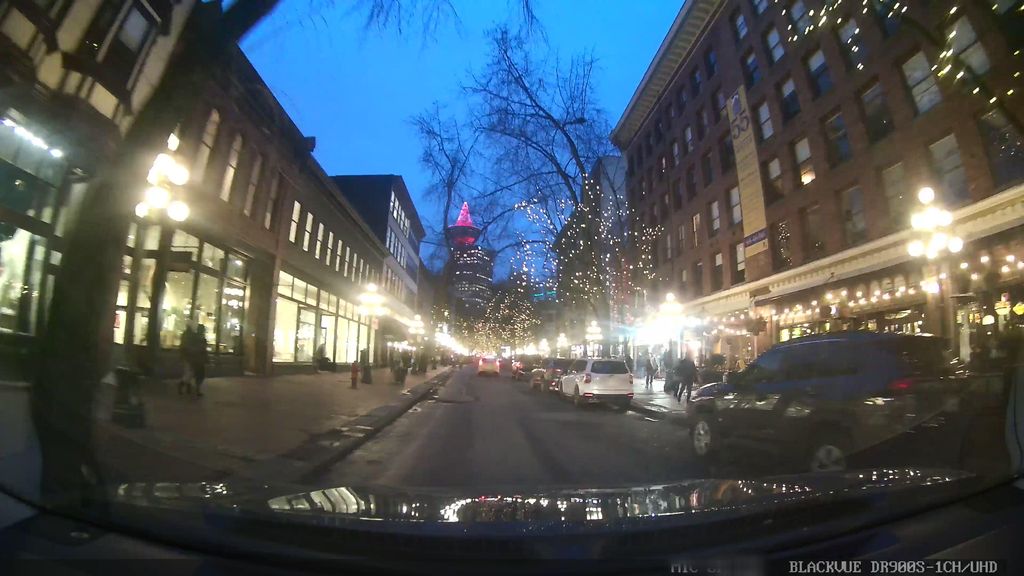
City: vancouver